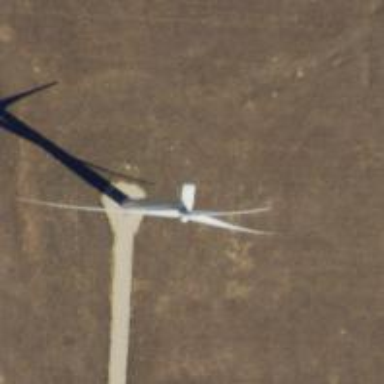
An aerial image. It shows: Wind generator with horizontal axis. The generator is wind turbine.